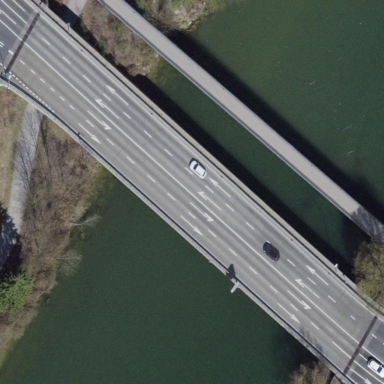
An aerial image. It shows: Man-made bridge.